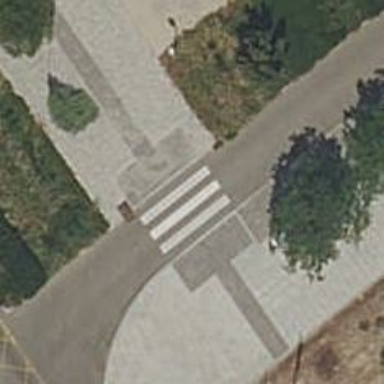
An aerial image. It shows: Uncontrolled crossing on the road.